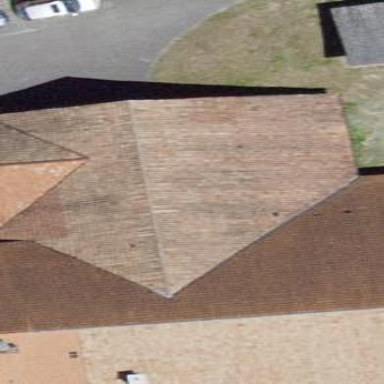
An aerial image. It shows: Building with roof made of roof tiles.